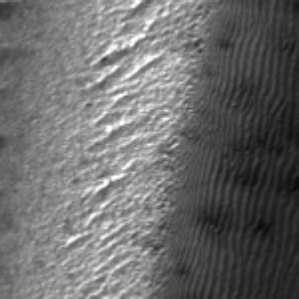
Label: frost